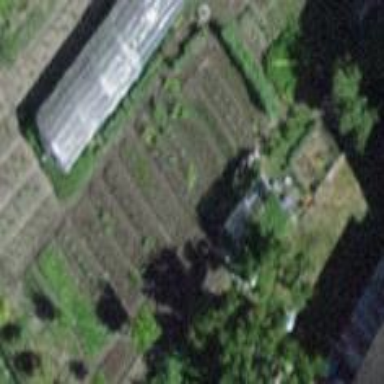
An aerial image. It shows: Greenhouse.